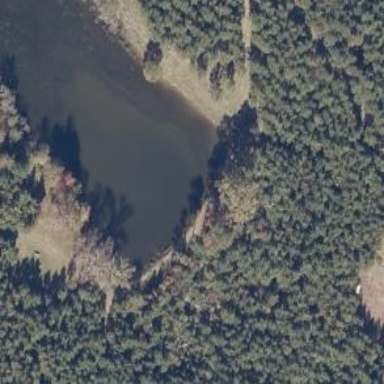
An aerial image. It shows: Pond with natural water.